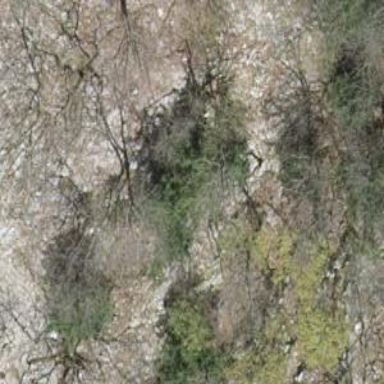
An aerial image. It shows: Cliff in nature.